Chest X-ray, PA view. Patient: 61 years old, sex M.
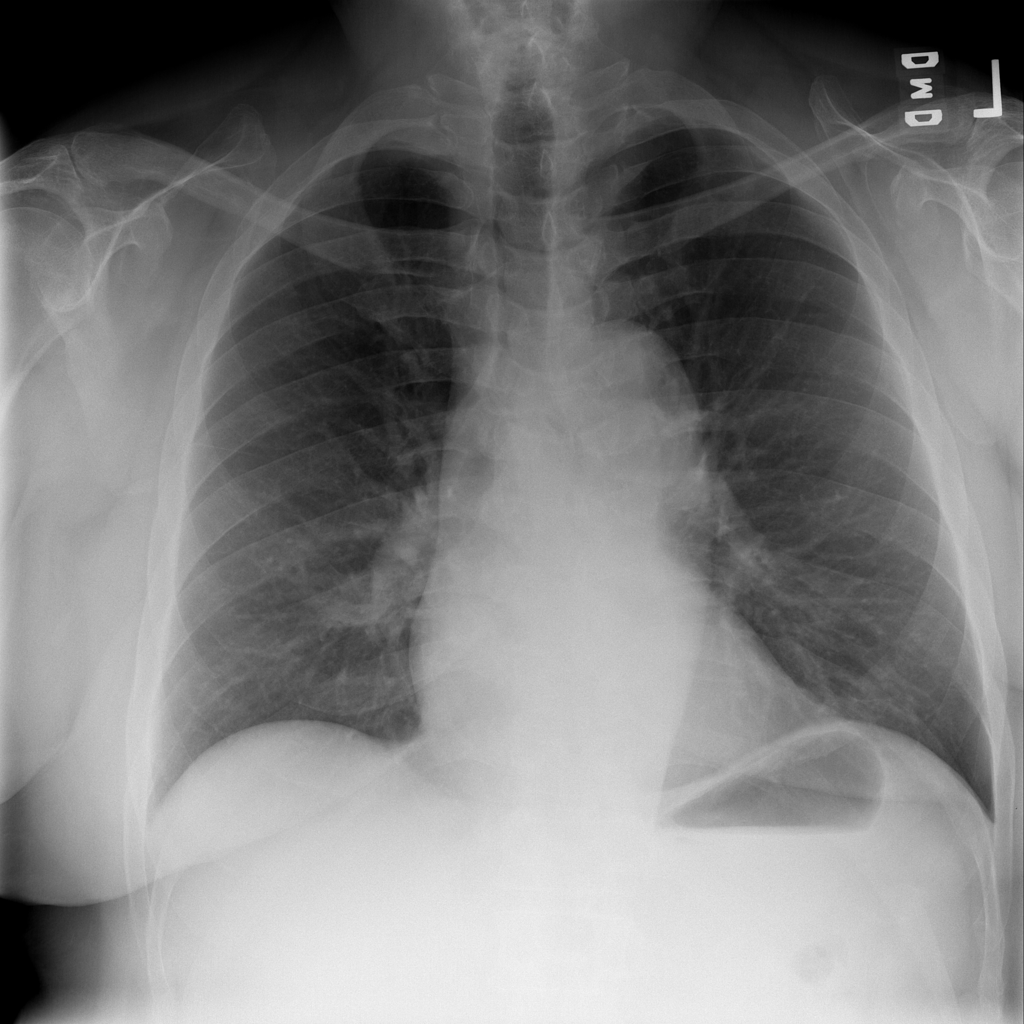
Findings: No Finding